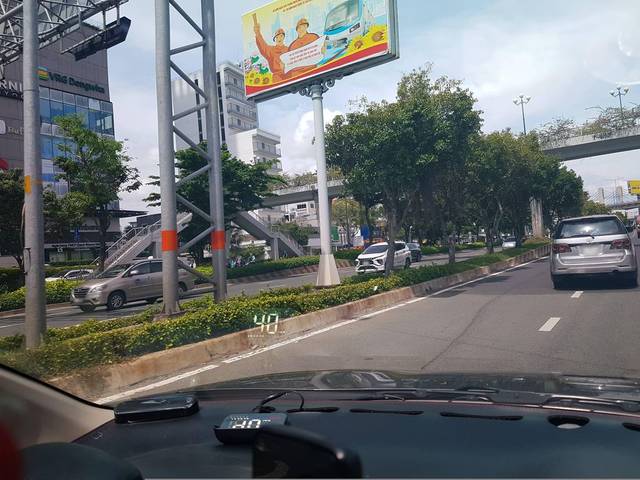
Region: Vietnam
Coordinates: 10.799, 106.718